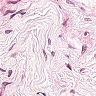
Metastatic tissue present: no